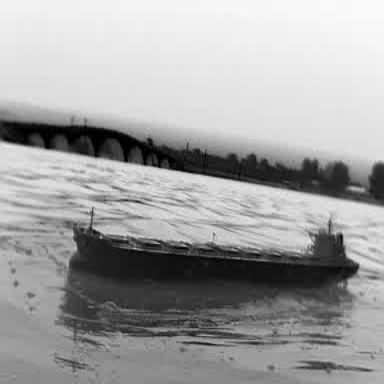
There is a liner in the infrared image.